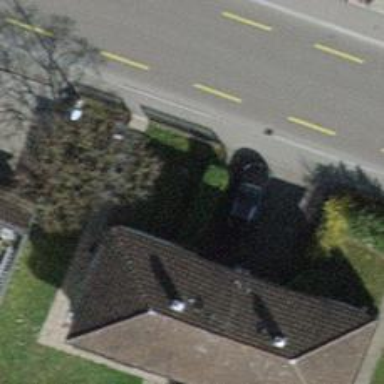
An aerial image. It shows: Building with hipped roof.